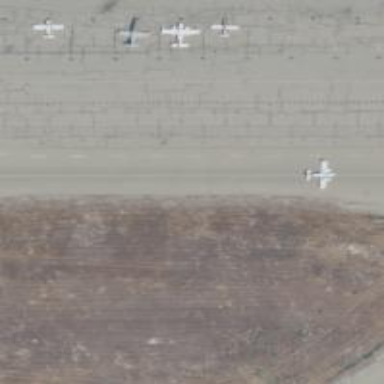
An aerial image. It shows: Image of taxiway at airport.